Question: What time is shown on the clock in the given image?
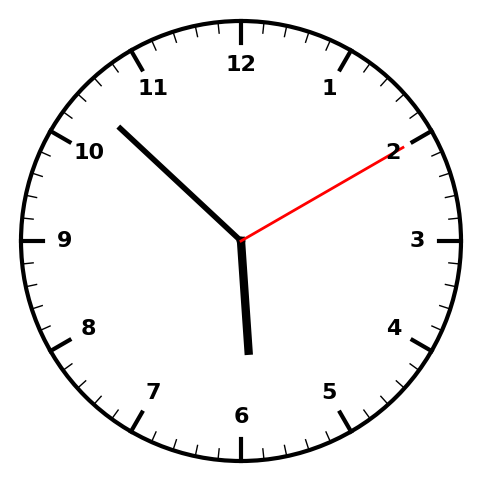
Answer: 05:52:10